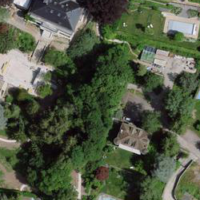
EUNIS habitat code: 55
Species observed at this site:
Viburnum tinus